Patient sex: M
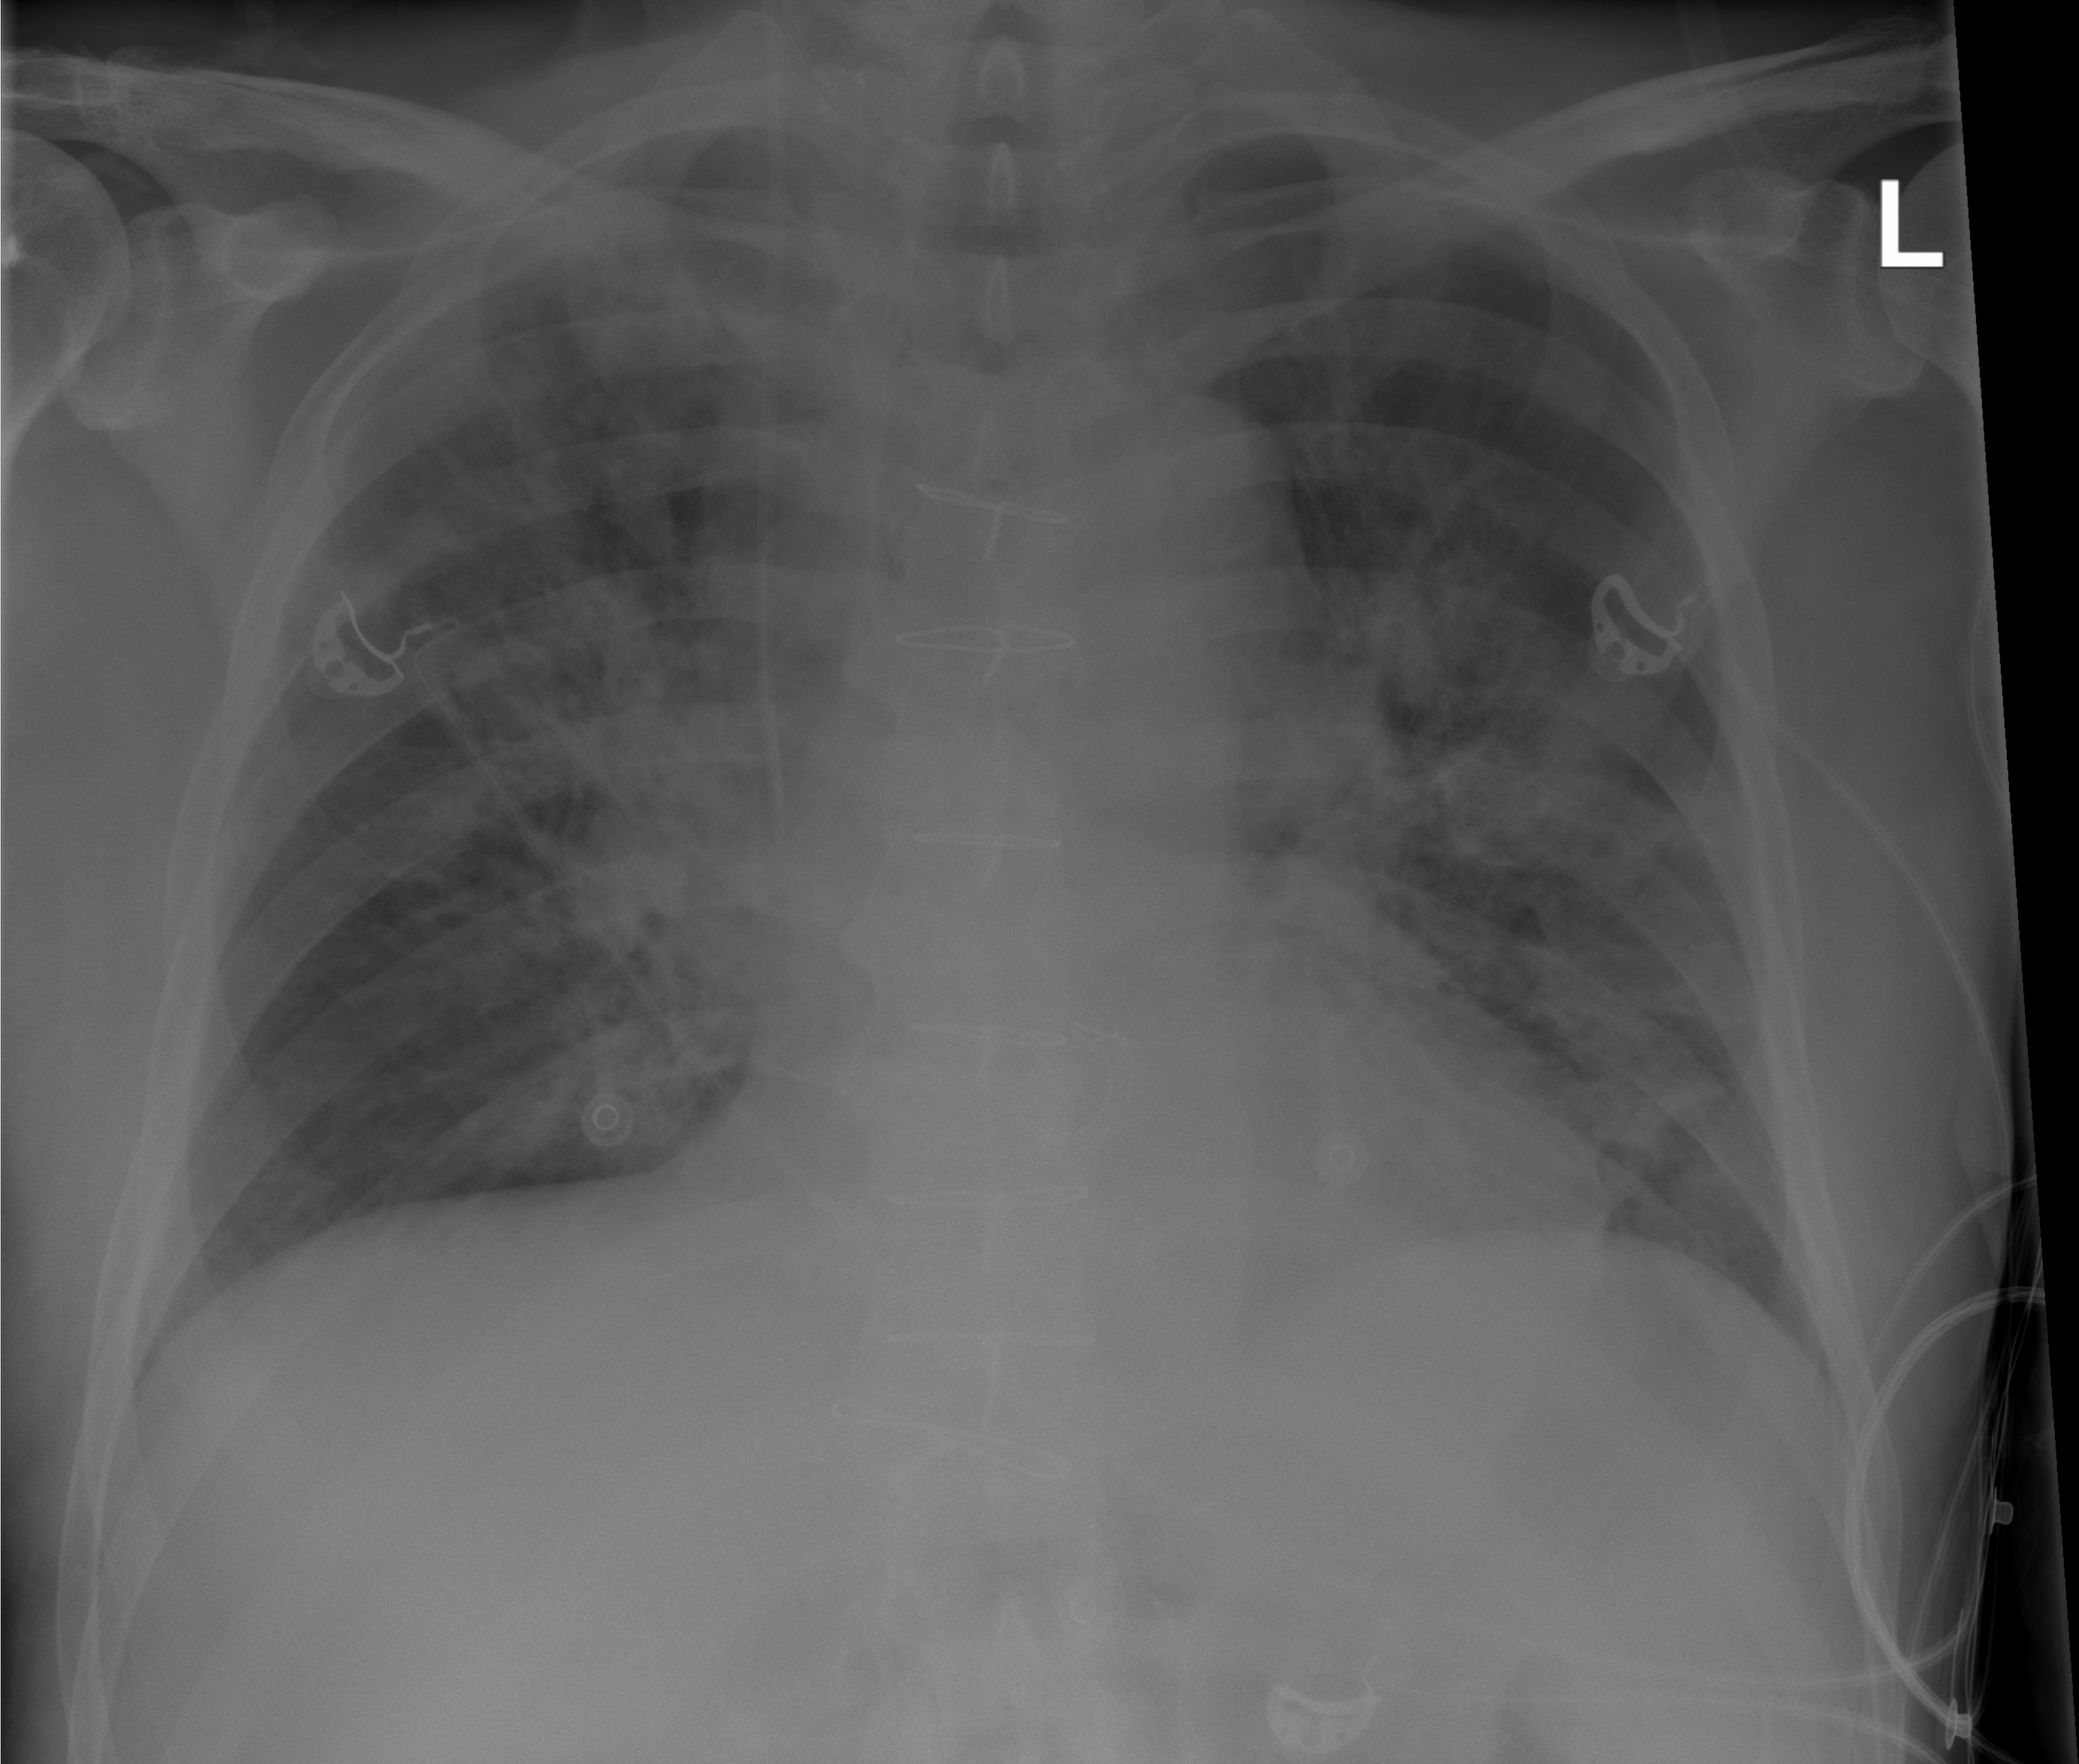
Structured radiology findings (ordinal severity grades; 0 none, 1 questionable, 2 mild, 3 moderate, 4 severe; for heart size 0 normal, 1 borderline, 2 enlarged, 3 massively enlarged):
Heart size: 0
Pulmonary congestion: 2
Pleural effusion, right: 0
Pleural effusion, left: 0
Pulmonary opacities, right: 3
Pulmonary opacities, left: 3
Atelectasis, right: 0
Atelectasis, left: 0